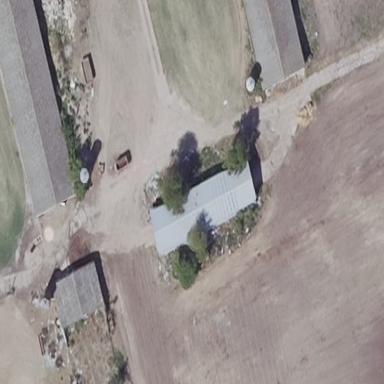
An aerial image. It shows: Farm auxiliary building with gabled roof oriented along the structure. The roof is light gray in color.